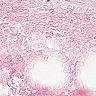
Metastatic tissue present: no